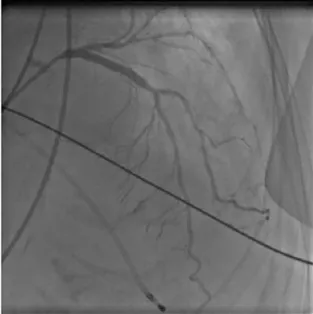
Collateral circulation from left anterior descending artery was visualized (B).
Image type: radiology (x_ray)